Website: home-depot
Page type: billing-address
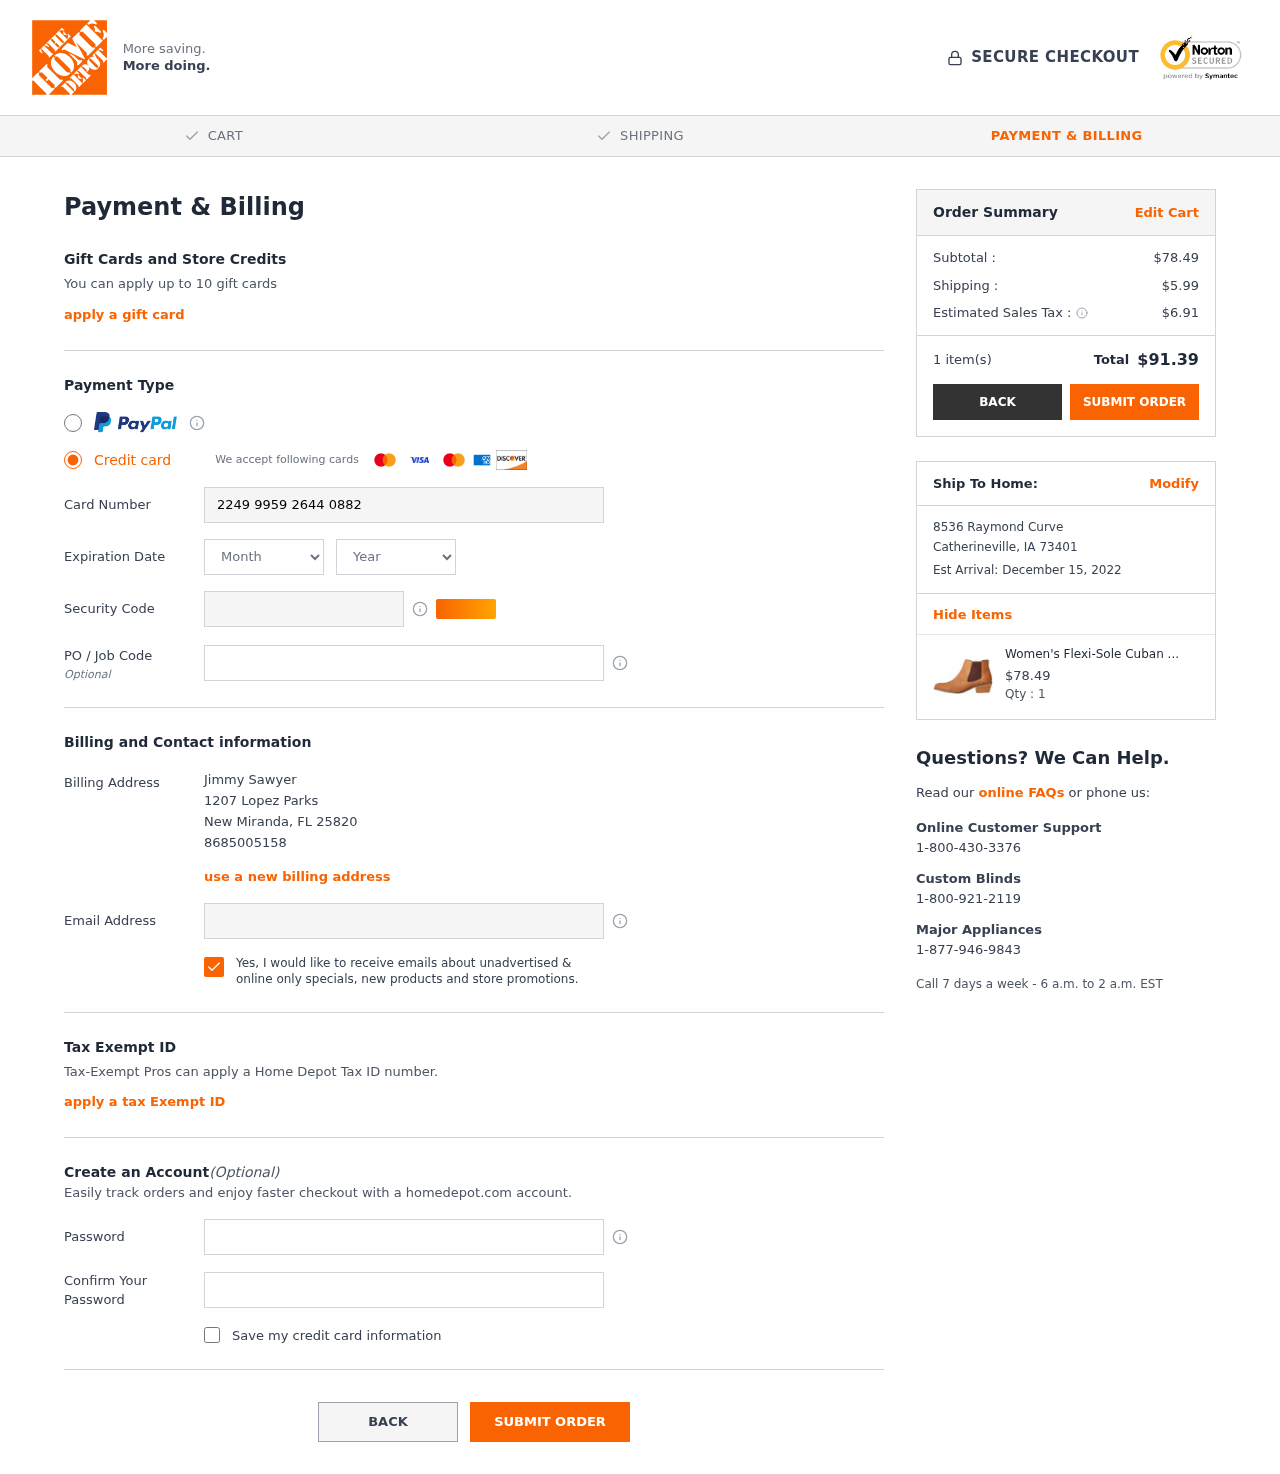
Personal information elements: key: PII_CARD_CVV
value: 313
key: PII_CARD_EXPIRY_MONTH
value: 05
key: PII_CARD_EXPIRY_YEAR
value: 26
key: PII_CARD_NUMBER
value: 2249 9959 2644 0882
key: PII_CITY
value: New Miranda
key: PII_CITY2
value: Catherineville
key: PII_EMAIL
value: jimmy.sawyer@gmail.com
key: PII_FULLNAME
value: Jimmy Sawyer
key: PII_PHONE
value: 8685005158
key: PII_POSTCODE
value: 25820
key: PII_POSTCODE2
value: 73401
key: PII_STATE_ABBR
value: FL
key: PII_STATE_ABBR2
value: IA
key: PII_STREET
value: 1207 Lopez Parks
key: PII_STREET2
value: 8536 Raymond Curve
Product elements: key: PRODUCT1_NAME
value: Women's Flexi-Sole Cuban Heel Chelsea Boots, Brown (Tan Tan), US 8
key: PRODUCT1_PRICE
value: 78.49
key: PRODUCT1_QUANTITY
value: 1
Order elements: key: ORDER_SUBTOTAL
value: $78.49
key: ORDER_SHIPPING_COST
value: $5.99
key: ORDER_TAX
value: $6.91
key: ORDER_NUM_ITEMS
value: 1 item(s)
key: ORDER_TOTAL
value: $91.39
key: ORDER_DELIVERY_DATE
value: Est Arrival: December 15, 2022